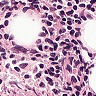
Metastatic tissue present: no